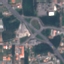
Land use / land cover: Highway